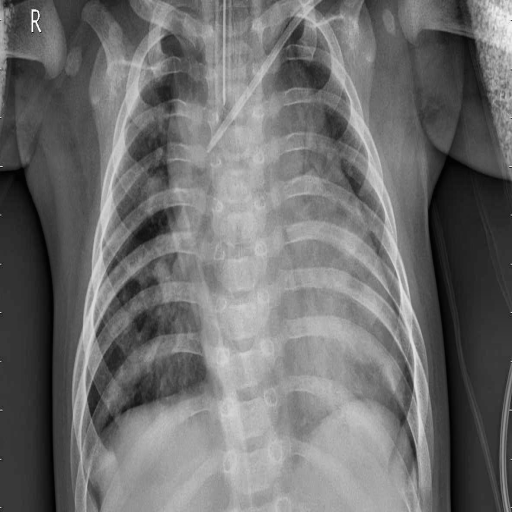
Finding: PNEUMONIA